Question: We are building a custom Fraction class with most operators being overloaded. Most of them are not giving me problems. However, this part of the driver is not working for me:
'''
cout << "testing post++ with f2 = f1++;" << '
';
f2 = f1++;
cout << "f1 : " << f1 << '
';
cout << "f2 : " << f2 << '
';
assert(f1 == Fraction(6));
assert(f2 == Fraction(5));
cout << "ok
";
'''
What happens is that f2 gets assigned the value of f1++ and not pre-incremented f1, which is what the assert assumes should be there.

My operator looks like:
'''
Fraction Fraction::operator++(int a)
{
numer = (numer + denom);
normalize();
return *this;
}
'''
Now, I'm scratching my head over this because in my head the logic is that ++ has precedence over the assignment operator, so I'd have expected the asserts to test f1 and f2 with the same values for a post++ operation. For the ++pre overload, the assert values are equal to each other in the driver.
My question is, why should f2 take the pre-incremented value of f1, and how could I modify my operators to achieve this, or could this be an error from the prof?
Assignment operator:
'''
Fraction& Fraction::operator=(const Fraction &rhs) {
numer = rhs.getNumer();
denom = rhs.getDenom();
return *this;
}
'''
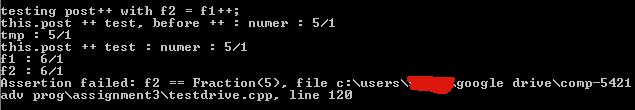
Answer: When you have problems with overloaded operators as in your example, it's often helpful to look behind the syntactic sugar and see what the calls "really" look like.
'f2 = f1++;'
This one actually translates as:
'''
f2.operator=(f1.operator++(0));
'''
It's even clearer if you assume for one moment that these are really just ordinarily named functions:
'''
f2.Assign(f1.PostIncrement());
'''
Now it should be obvious what happens. Your 'PostIncrement' function is called first, and its result is passed as an argument to 'Assign'.
There is nothing magic about overloaded operators. They are just functions with special names. There are no special rules for returning values or passing arguments. Thus,
'''
Fraction Fraction::operator++(int a)
{
numer = (numer + denom);
normalize();
return *this;
}
'''
, imagined like this:
'''
Fraction Fraction::PostIncrement()
{
numer = (numer + denom);
normalize();
return *this;
}
'''
does exactly what you wrote: It increments itself, then returns itself.
If you want the same post-increment semantics as the built-in types, then you have to . In your 'operator++(int)', create a temporary copy of '*this' first, then increment, return the temporary copy.